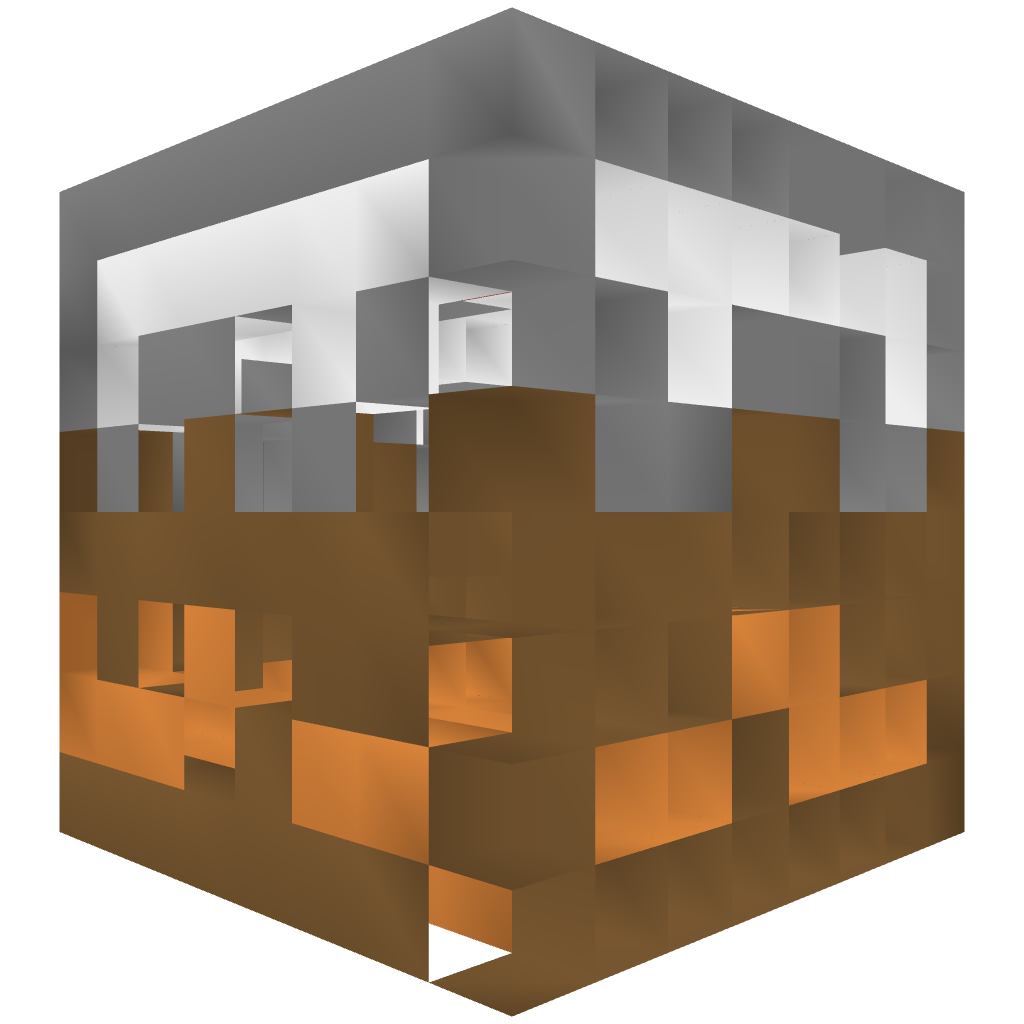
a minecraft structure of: CakeHead bad low quality